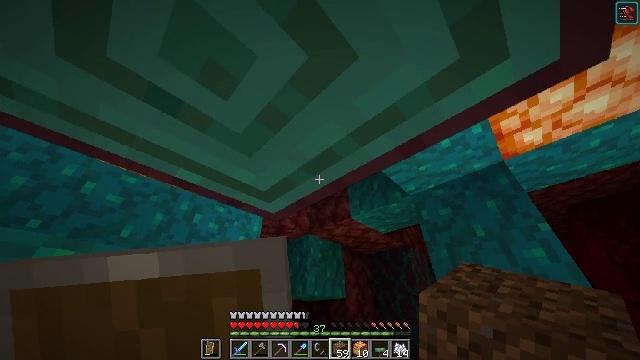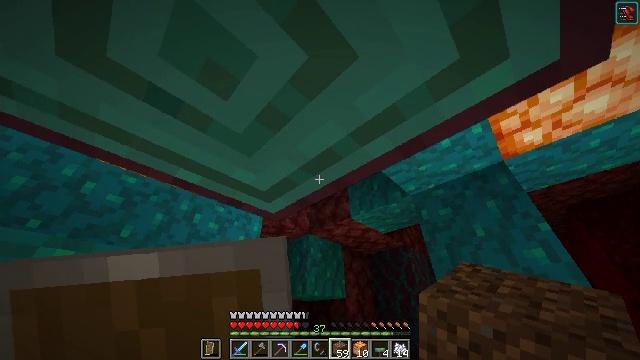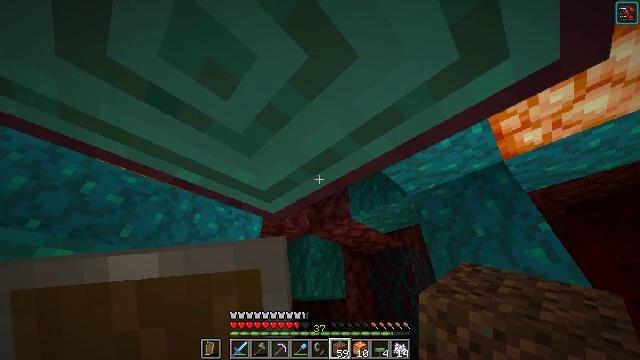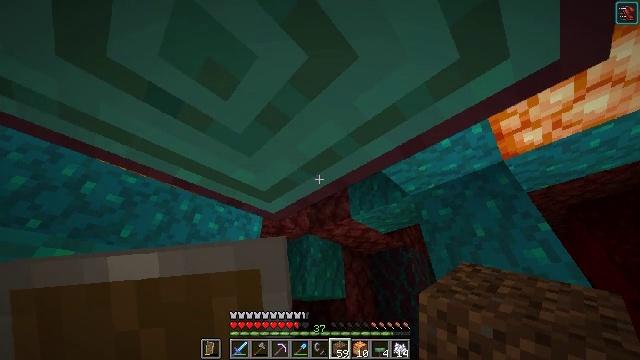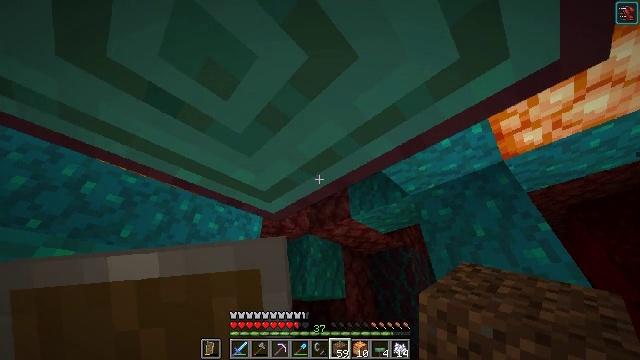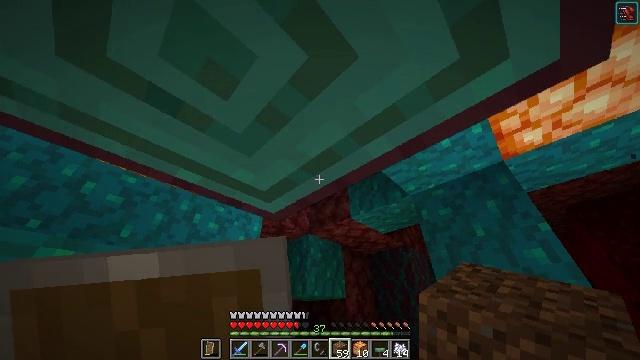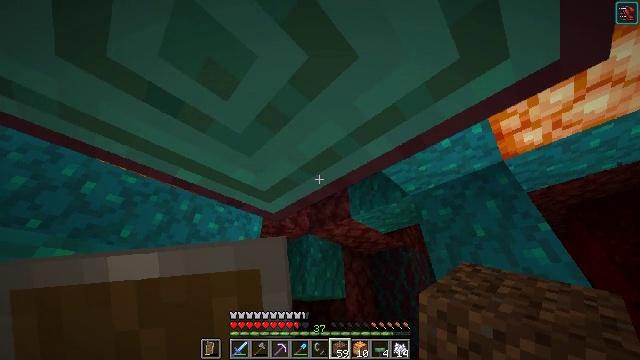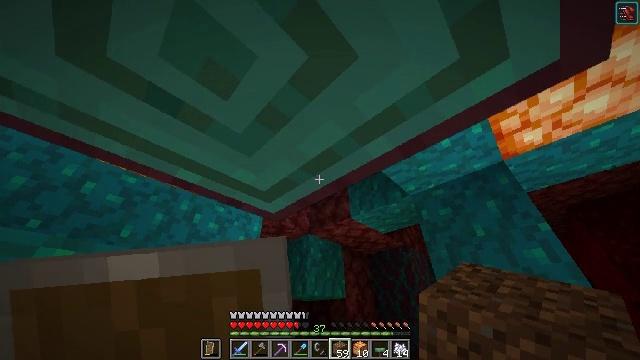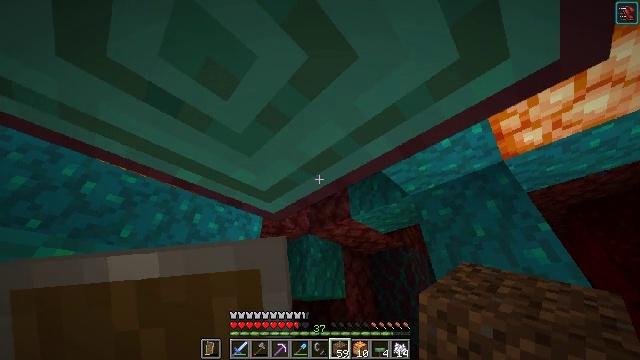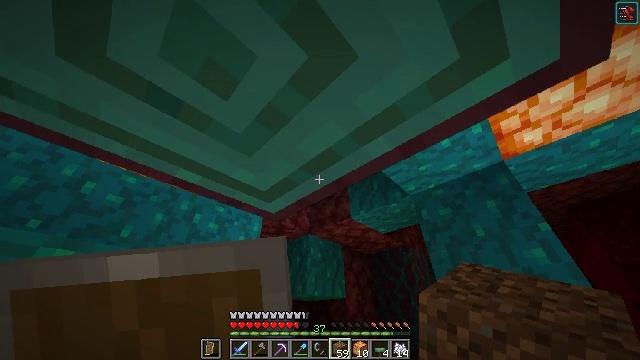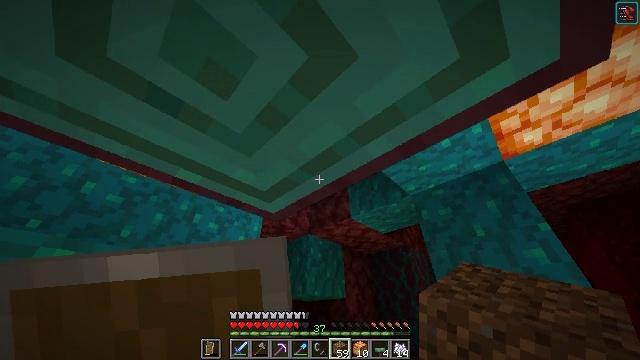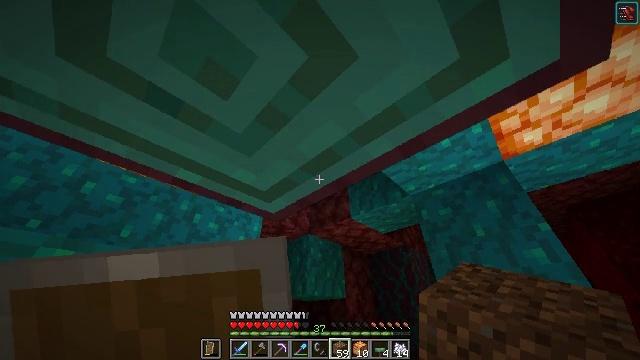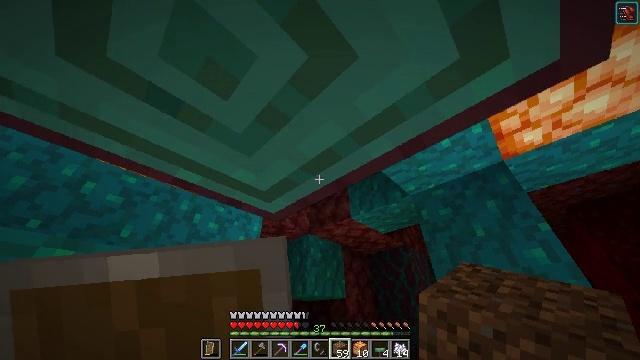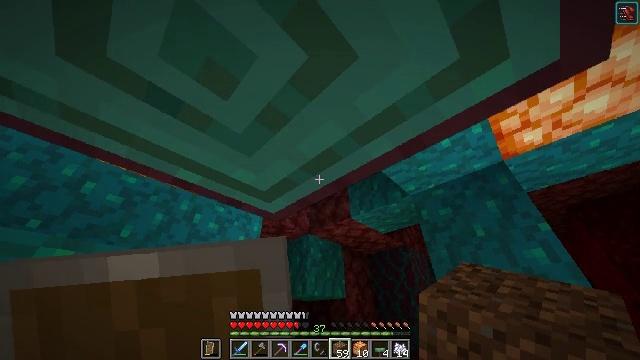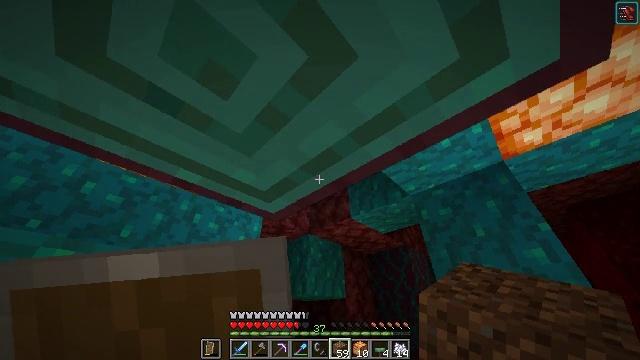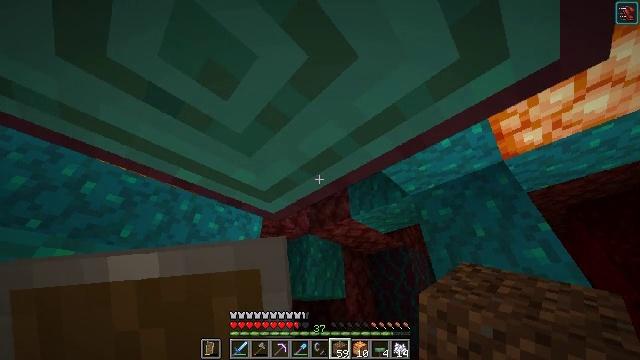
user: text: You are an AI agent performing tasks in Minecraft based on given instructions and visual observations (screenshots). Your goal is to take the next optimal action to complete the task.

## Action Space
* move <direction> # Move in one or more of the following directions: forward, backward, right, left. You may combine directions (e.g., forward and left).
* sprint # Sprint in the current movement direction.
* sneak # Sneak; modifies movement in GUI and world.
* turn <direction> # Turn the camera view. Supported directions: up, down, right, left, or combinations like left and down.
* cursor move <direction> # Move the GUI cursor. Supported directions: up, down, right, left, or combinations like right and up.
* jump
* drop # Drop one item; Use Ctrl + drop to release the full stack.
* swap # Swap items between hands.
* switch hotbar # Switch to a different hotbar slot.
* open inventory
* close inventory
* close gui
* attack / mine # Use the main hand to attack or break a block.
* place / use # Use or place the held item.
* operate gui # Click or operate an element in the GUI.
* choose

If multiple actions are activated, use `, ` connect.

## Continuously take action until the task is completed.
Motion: motion action
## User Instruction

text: Gather warped stem with an axe.
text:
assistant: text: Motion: no_op
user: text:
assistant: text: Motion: no_op
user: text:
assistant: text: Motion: no_op
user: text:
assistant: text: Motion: no_op
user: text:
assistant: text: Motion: no_op
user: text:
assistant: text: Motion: no_op
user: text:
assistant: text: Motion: no_op
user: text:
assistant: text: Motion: no_op
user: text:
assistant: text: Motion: no_op
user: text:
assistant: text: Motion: no_op
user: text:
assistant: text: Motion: no_op
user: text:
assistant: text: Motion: no_op
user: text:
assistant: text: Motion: no_op
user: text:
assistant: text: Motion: no_op
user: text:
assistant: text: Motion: no_op
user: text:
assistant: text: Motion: no_op
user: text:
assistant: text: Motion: no_op
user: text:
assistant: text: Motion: no_op
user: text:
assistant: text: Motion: no_op
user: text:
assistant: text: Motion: no_op
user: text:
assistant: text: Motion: no_op
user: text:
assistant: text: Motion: no_op
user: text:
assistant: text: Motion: no_op
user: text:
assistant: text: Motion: no_op
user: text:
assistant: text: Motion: no_op
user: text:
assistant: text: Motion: no_op
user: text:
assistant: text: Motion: no_op
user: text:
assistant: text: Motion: no_op
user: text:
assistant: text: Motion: no_op
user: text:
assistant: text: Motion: no_op